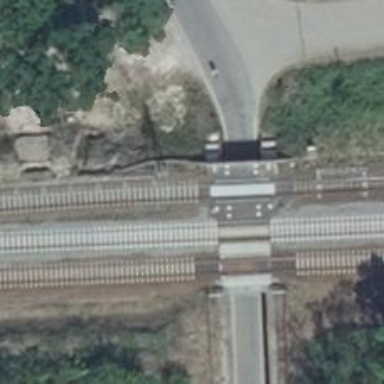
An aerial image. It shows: Bridge over electrified railway with contact line.